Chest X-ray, AP view. Patient: 26 years old, sex M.
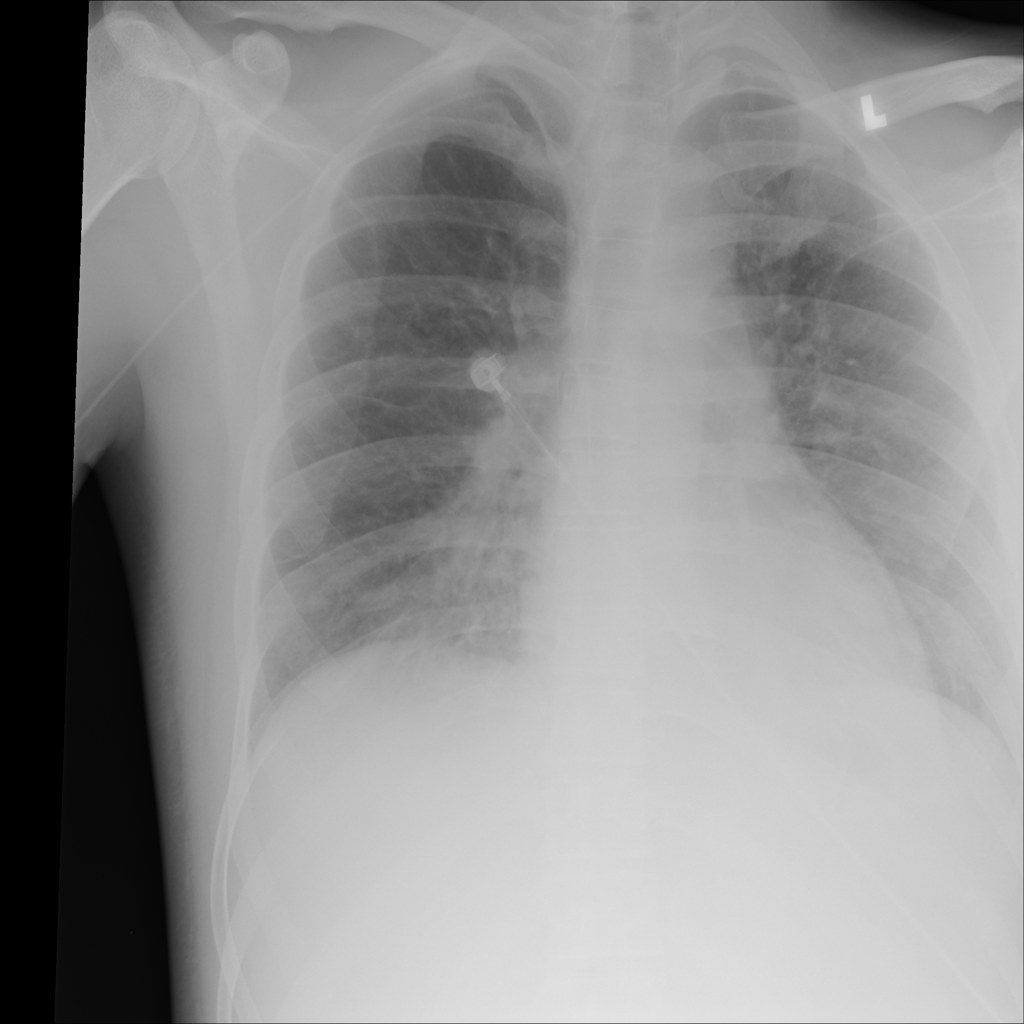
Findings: No Finding